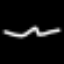
Label: squiggle